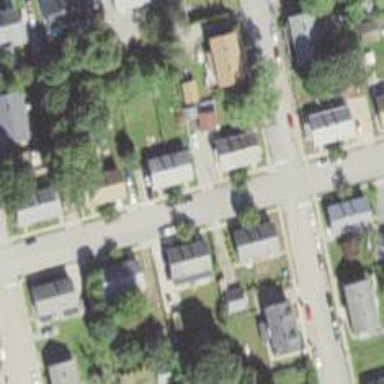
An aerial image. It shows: Residential driveway serving as service road.